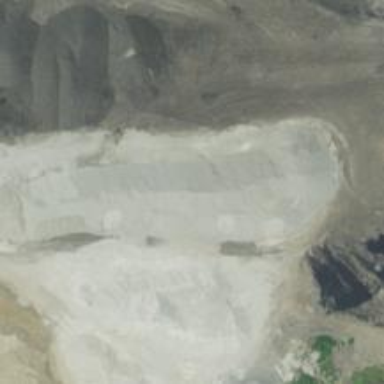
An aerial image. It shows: Quarry area.